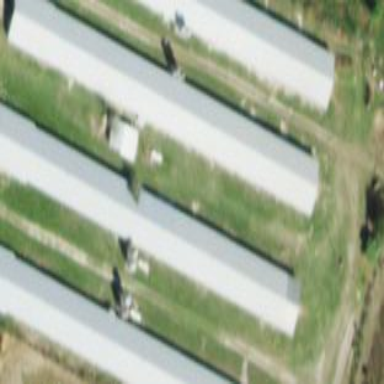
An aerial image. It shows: Poultry farmyard.